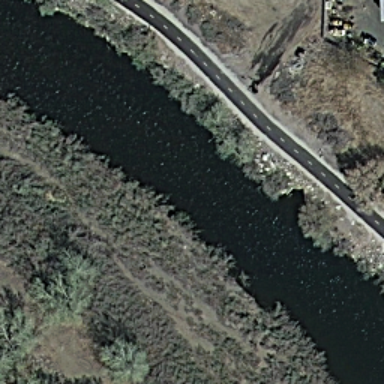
It is a river with black water and a road on one bank of the river .